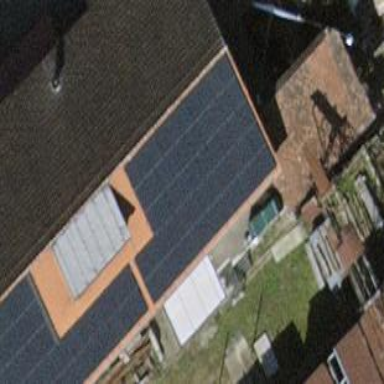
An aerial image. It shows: Small solar photovoltaic panel used as generator to produce electricity.